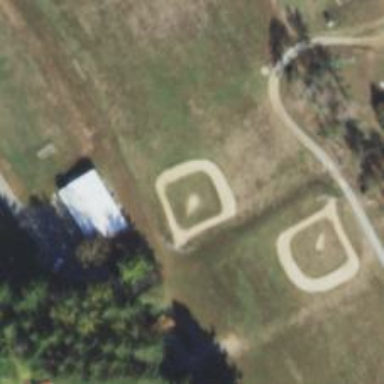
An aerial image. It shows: Baseball pitch for leisure land.